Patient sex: M
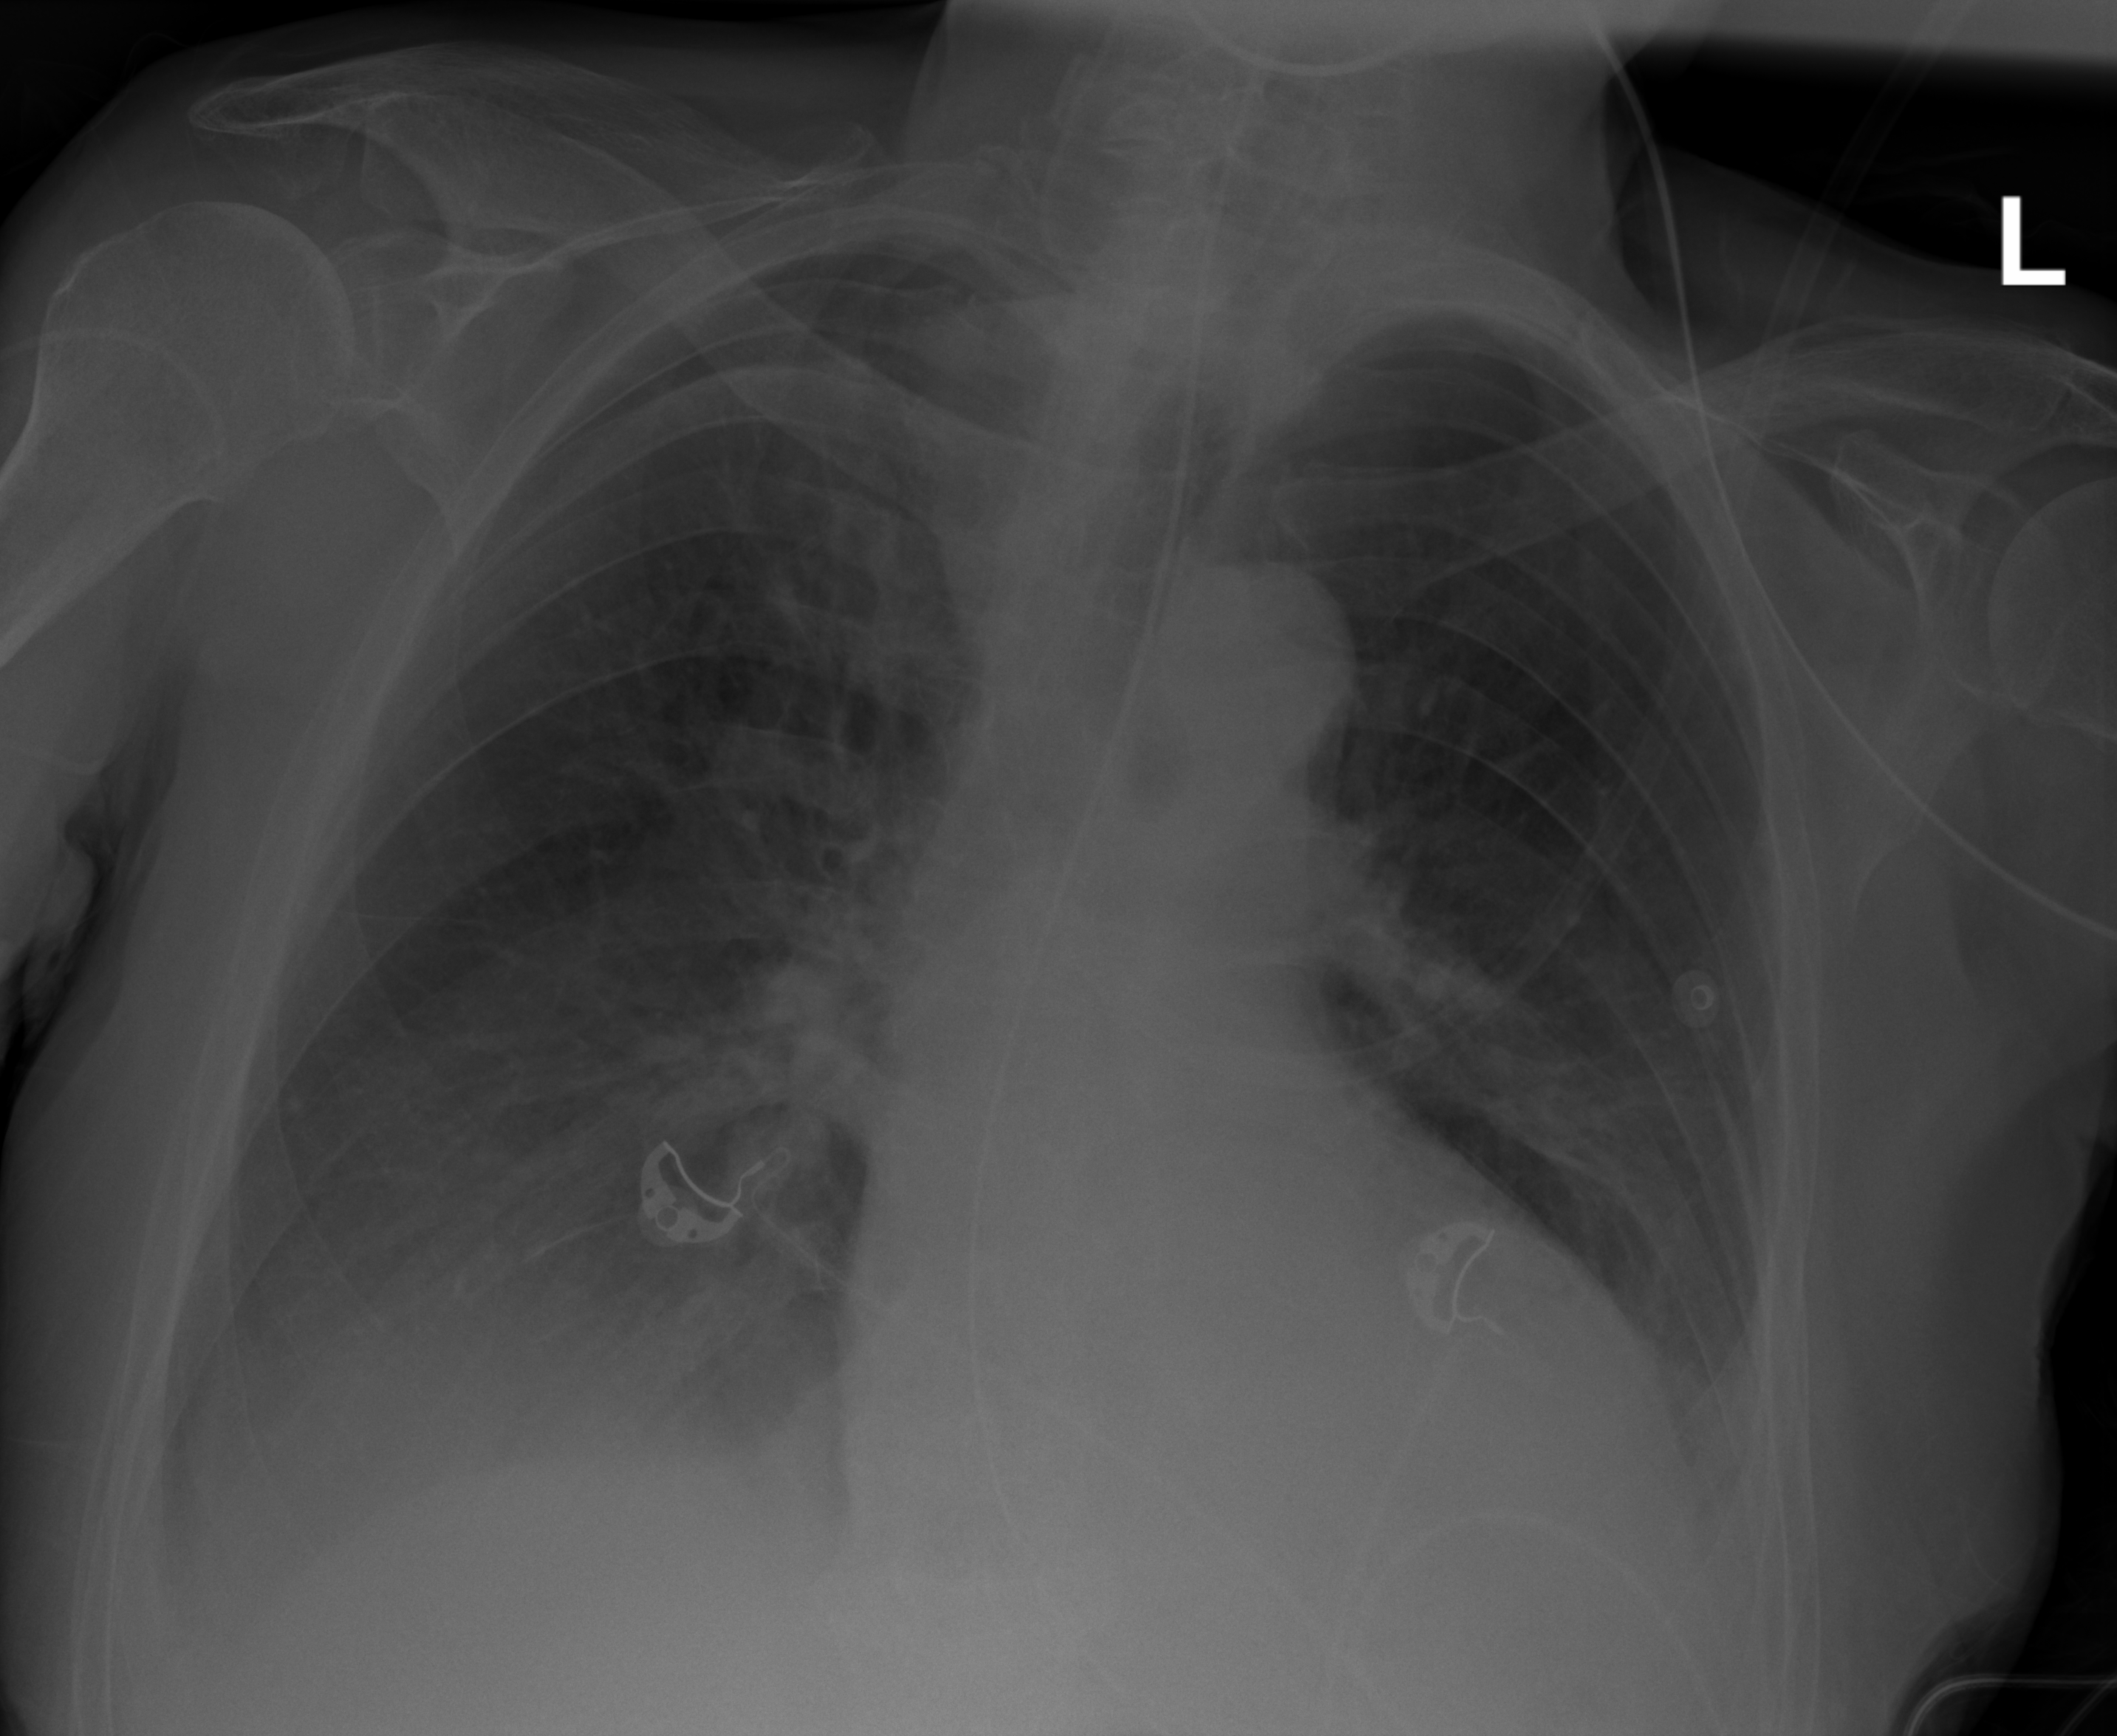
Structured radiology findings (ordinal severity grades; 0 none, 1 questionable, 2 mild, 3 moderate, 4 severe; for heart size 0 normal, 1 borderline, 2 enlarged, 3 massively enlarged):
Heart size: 1
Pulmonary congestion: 0
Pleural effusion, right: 2
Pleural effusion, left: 2
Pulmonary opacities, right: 0
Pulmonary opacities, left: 0
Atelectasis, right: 2
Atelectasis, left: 2